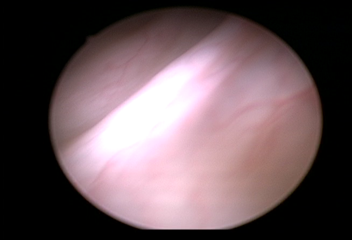
Modality: WLC
Class: Normal mucosa
Bladder cancer association: No